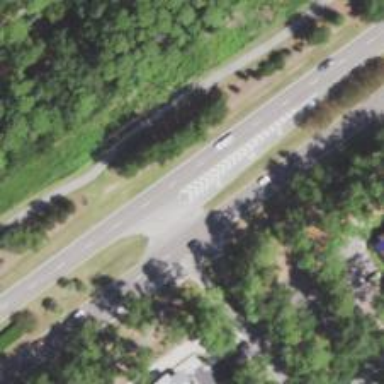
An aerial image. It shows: Trunk link highway.